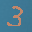
Label: 3